Question: i am trying to navigate through pages using selenium web driver and i am stuck at one point
please refer to the image where i have shown the output of inspect element for that page that i am working on.

but in the page source (which i saw on the browser and also using Jsoup) looks like this,
'''
<html>
<head>
</head>
<frameset rows="75,60,*" resize="no" SCROLLING="NO" name=main border="0">
<frame src="/frame/topnewprof.shtml" name="top" SCROLLING=NO>
<frame src="/frame/blank.html" name="menu" SCROLLING=NO >
<frame src="/itrade/user/welcome.exe?action=chk_seckey_stat" name="body" SCROLLING=AUTO>
</frameset>
<body>&nbsp;
</BODY></html>
'''
why is this mismatch? and the yellow stuff that i have highlight in the image above has the element that i need!!
how will i get there using selenium??
i know that we can navigate into the iframe using selenium's 'switchTo().frame()' but even if i get into any of the three frames as shown above in the page source information, i'm not able to find the information i need,
can this be achieved ? is it even possible?
hello guys! i found the solution to this and now that huddle is crossed.
actually what happened was , when i was trying to do getPageSource, selenium was actually getting the frame source of one of the frames ("body" - as mentioned above), i accidentally figured that out.
Next to solve my problem i wanted to come one step back from where i was so i can select this iframe = (name="top") which was the target where i had the content as shown in the image. to Achieve this i used Selenium's defaultContent() function and came back one step then with switchTO().frame() went into the frame of my desire and accomplished the task
hope this helps!!
and thanks for everyone who tried to help me on this.
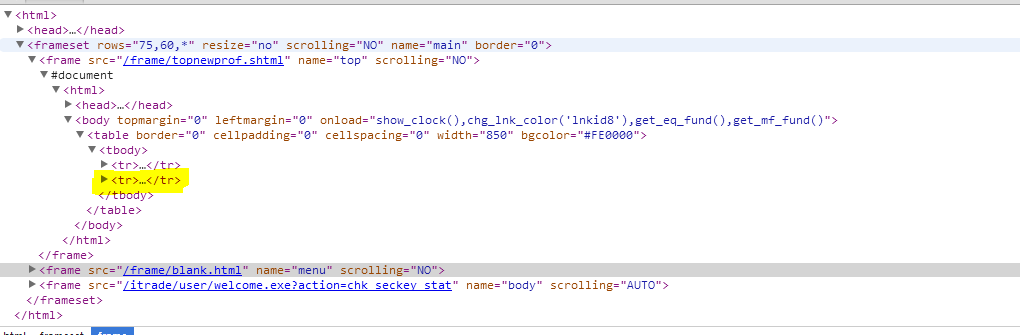
Answer: i found the solution to this and now that huddle is crossed. actually what happened was , when i was trying to do getPageSource, selenium was actually getting the frame source of one of the frames ("body" - as mentioned above), i accidentally figured that out. Next to solve my problem i wanted to come one step back from where i was so i can select this iframe = (name="top") which was the target where i had the content as shown in the image. to Achieve this i used Selenium's defaultContent() function and came back one step then with switchTO().frame() went into the frame of my desire and accomplished the task
hope this helps!! and thanks for everyone who tried to help me on this.